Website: macys
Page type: account-selection
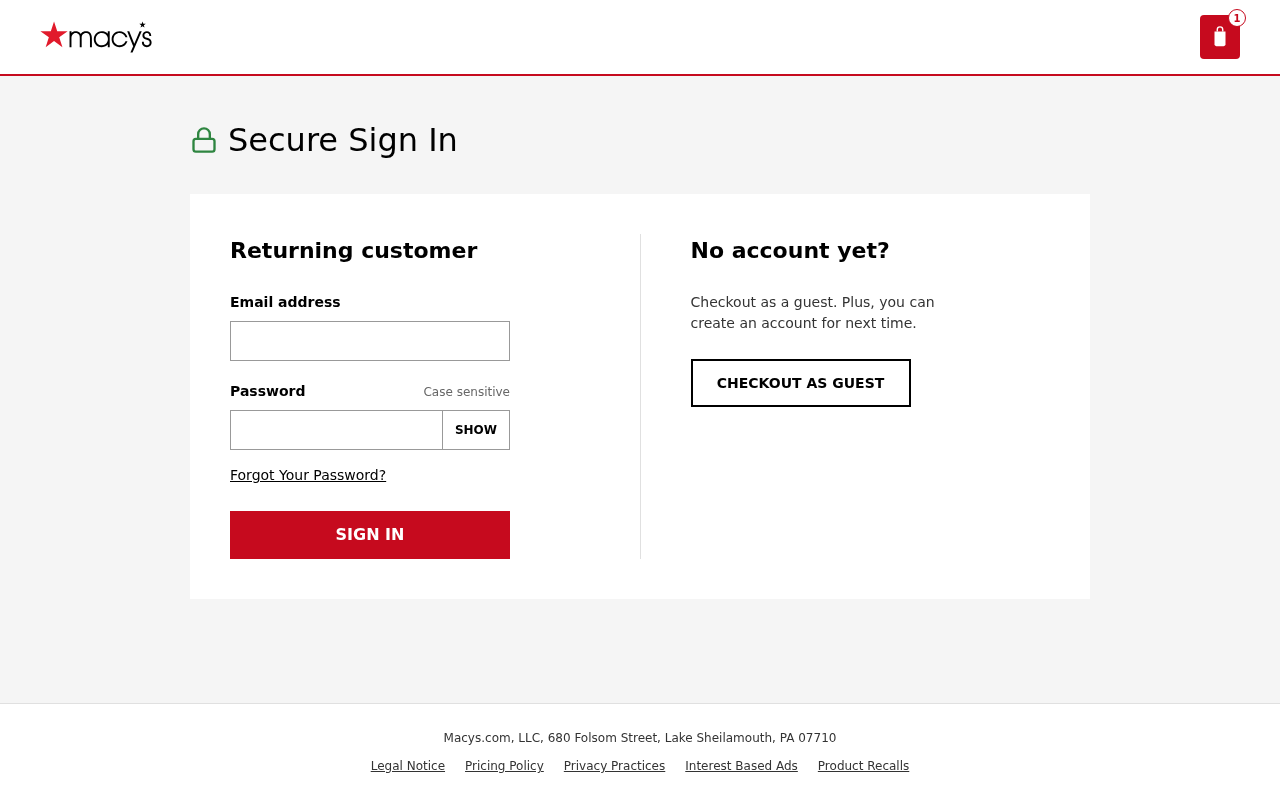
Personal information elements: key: PII_EMAIL
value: rdiaz@gmail.com
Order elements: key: ORDER_NUM_ITEMS
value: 1